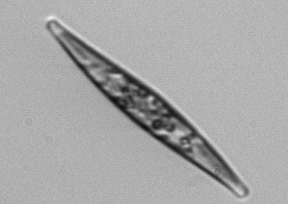
Label: Pleurosigma